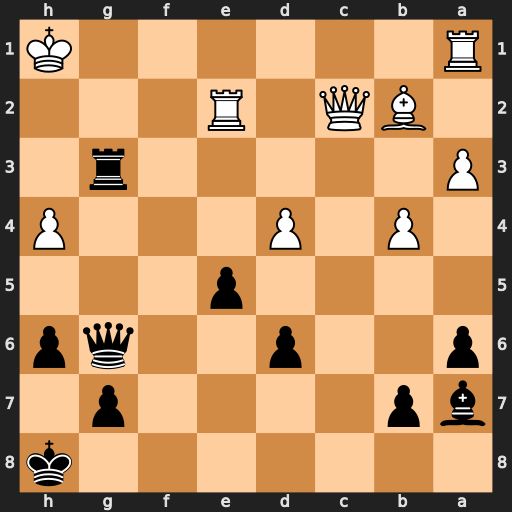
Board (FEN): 7k/bp4p1/p2p2qp/4p3/1P1P3P/P5r1/1BQ1R3/R6K
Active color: b
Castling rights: -
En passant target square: -
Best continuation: Rh3+ Rh2 Qxc2